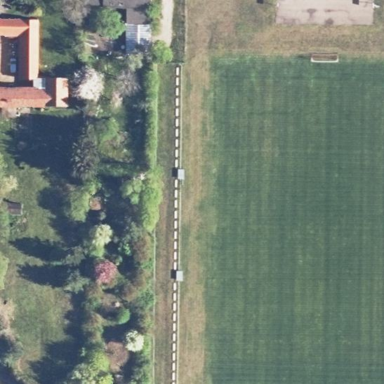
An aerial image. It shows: Soccer pitch for outdoor sports and leisure activities.